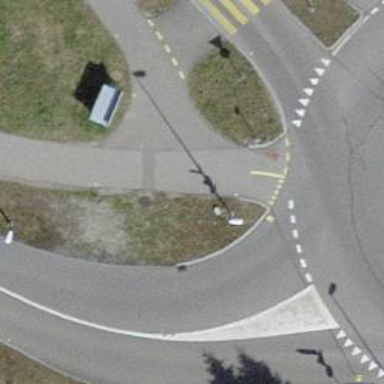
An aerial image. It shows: Asphalt cycleway.